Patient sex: F
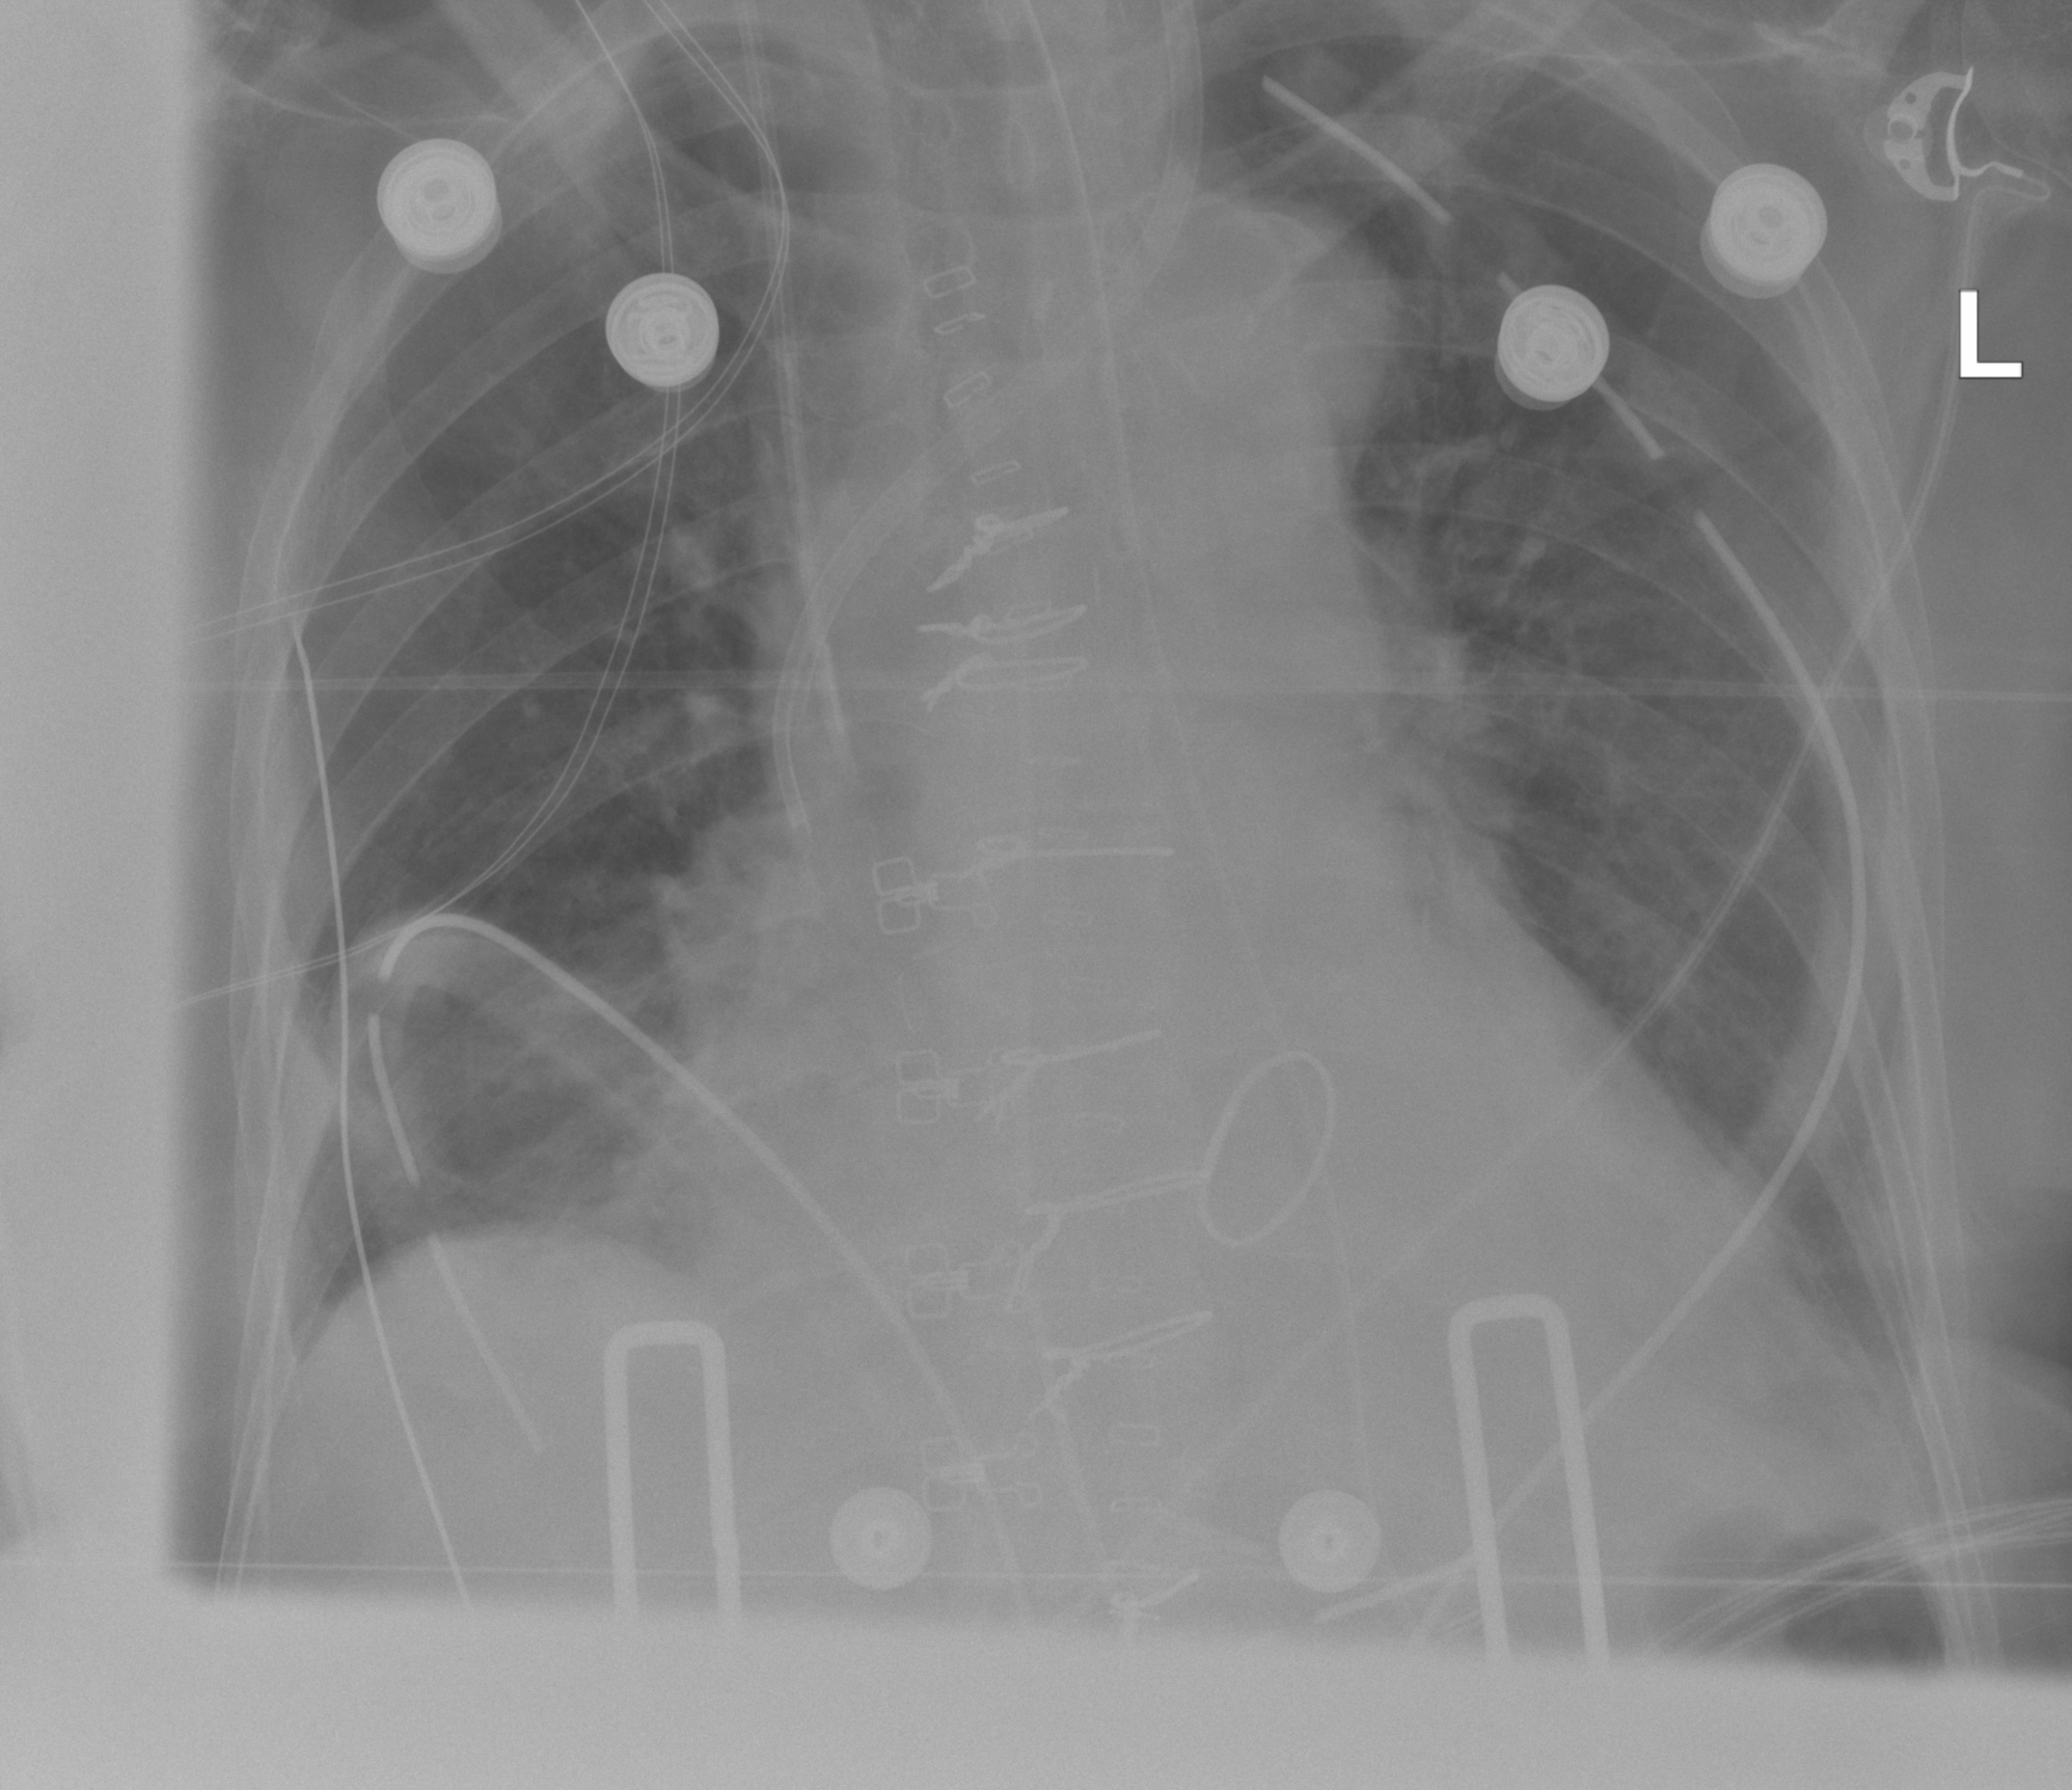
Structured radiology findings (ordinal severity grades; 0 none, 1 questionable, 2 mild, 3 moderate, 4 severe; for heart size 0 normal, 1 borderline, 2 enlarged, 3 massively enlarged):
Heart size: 1
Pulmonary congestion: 0
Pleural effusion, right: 0
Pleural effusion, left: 0
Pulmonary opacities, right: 0
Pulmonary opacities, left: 0
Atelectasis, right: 2
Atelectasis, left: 2